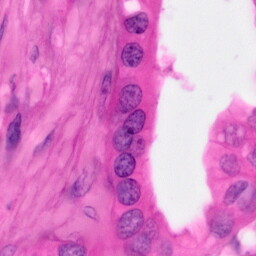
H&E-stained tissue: Pancreatic